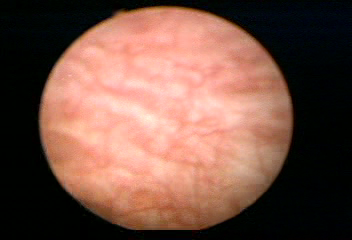
Modality: WLC
Class: Normal mucosa
Bladder cancer association: No